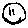
Label: smiley face